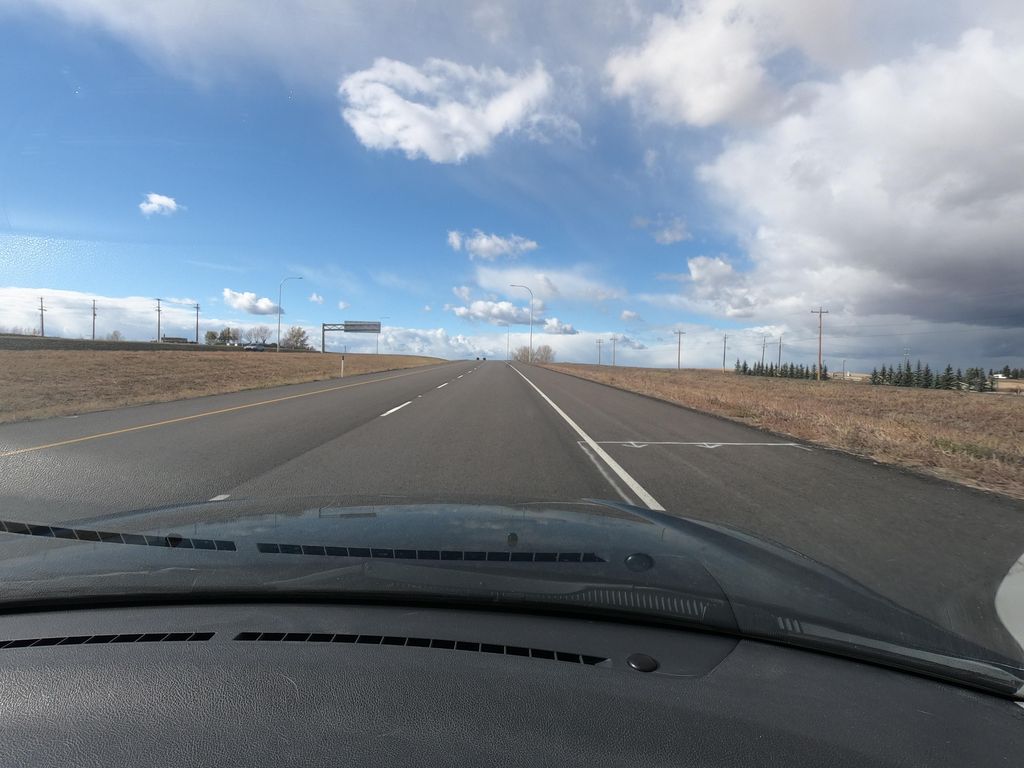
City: calgary